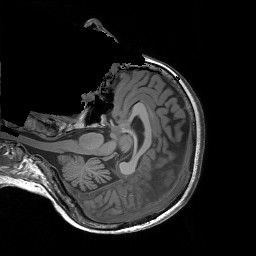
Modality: T1w
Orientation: axial